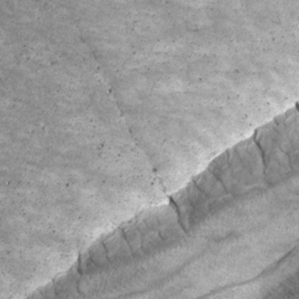
Label: non_frost